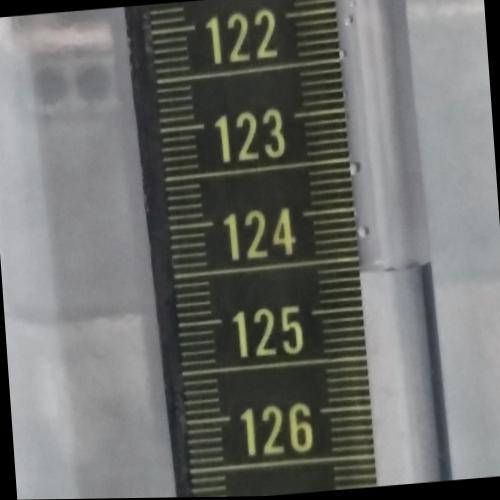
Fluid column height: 124.7 cm